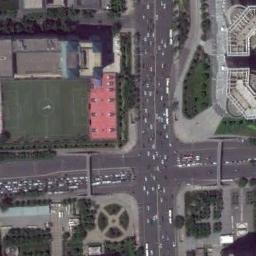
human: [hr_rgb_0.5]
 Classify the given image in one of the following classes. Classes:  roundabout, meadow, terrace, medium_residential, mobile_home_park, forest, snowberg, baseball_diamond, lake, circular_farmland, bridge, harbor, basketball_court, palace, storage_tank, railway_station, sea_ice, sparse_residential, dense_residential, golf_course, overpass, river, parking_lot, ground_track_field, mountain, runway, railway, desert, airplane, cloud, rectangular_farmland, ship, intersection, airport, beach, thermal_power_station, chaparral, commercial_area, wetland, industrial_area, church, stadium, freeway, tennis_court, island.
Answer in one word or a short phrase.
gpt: intersection